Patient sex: M
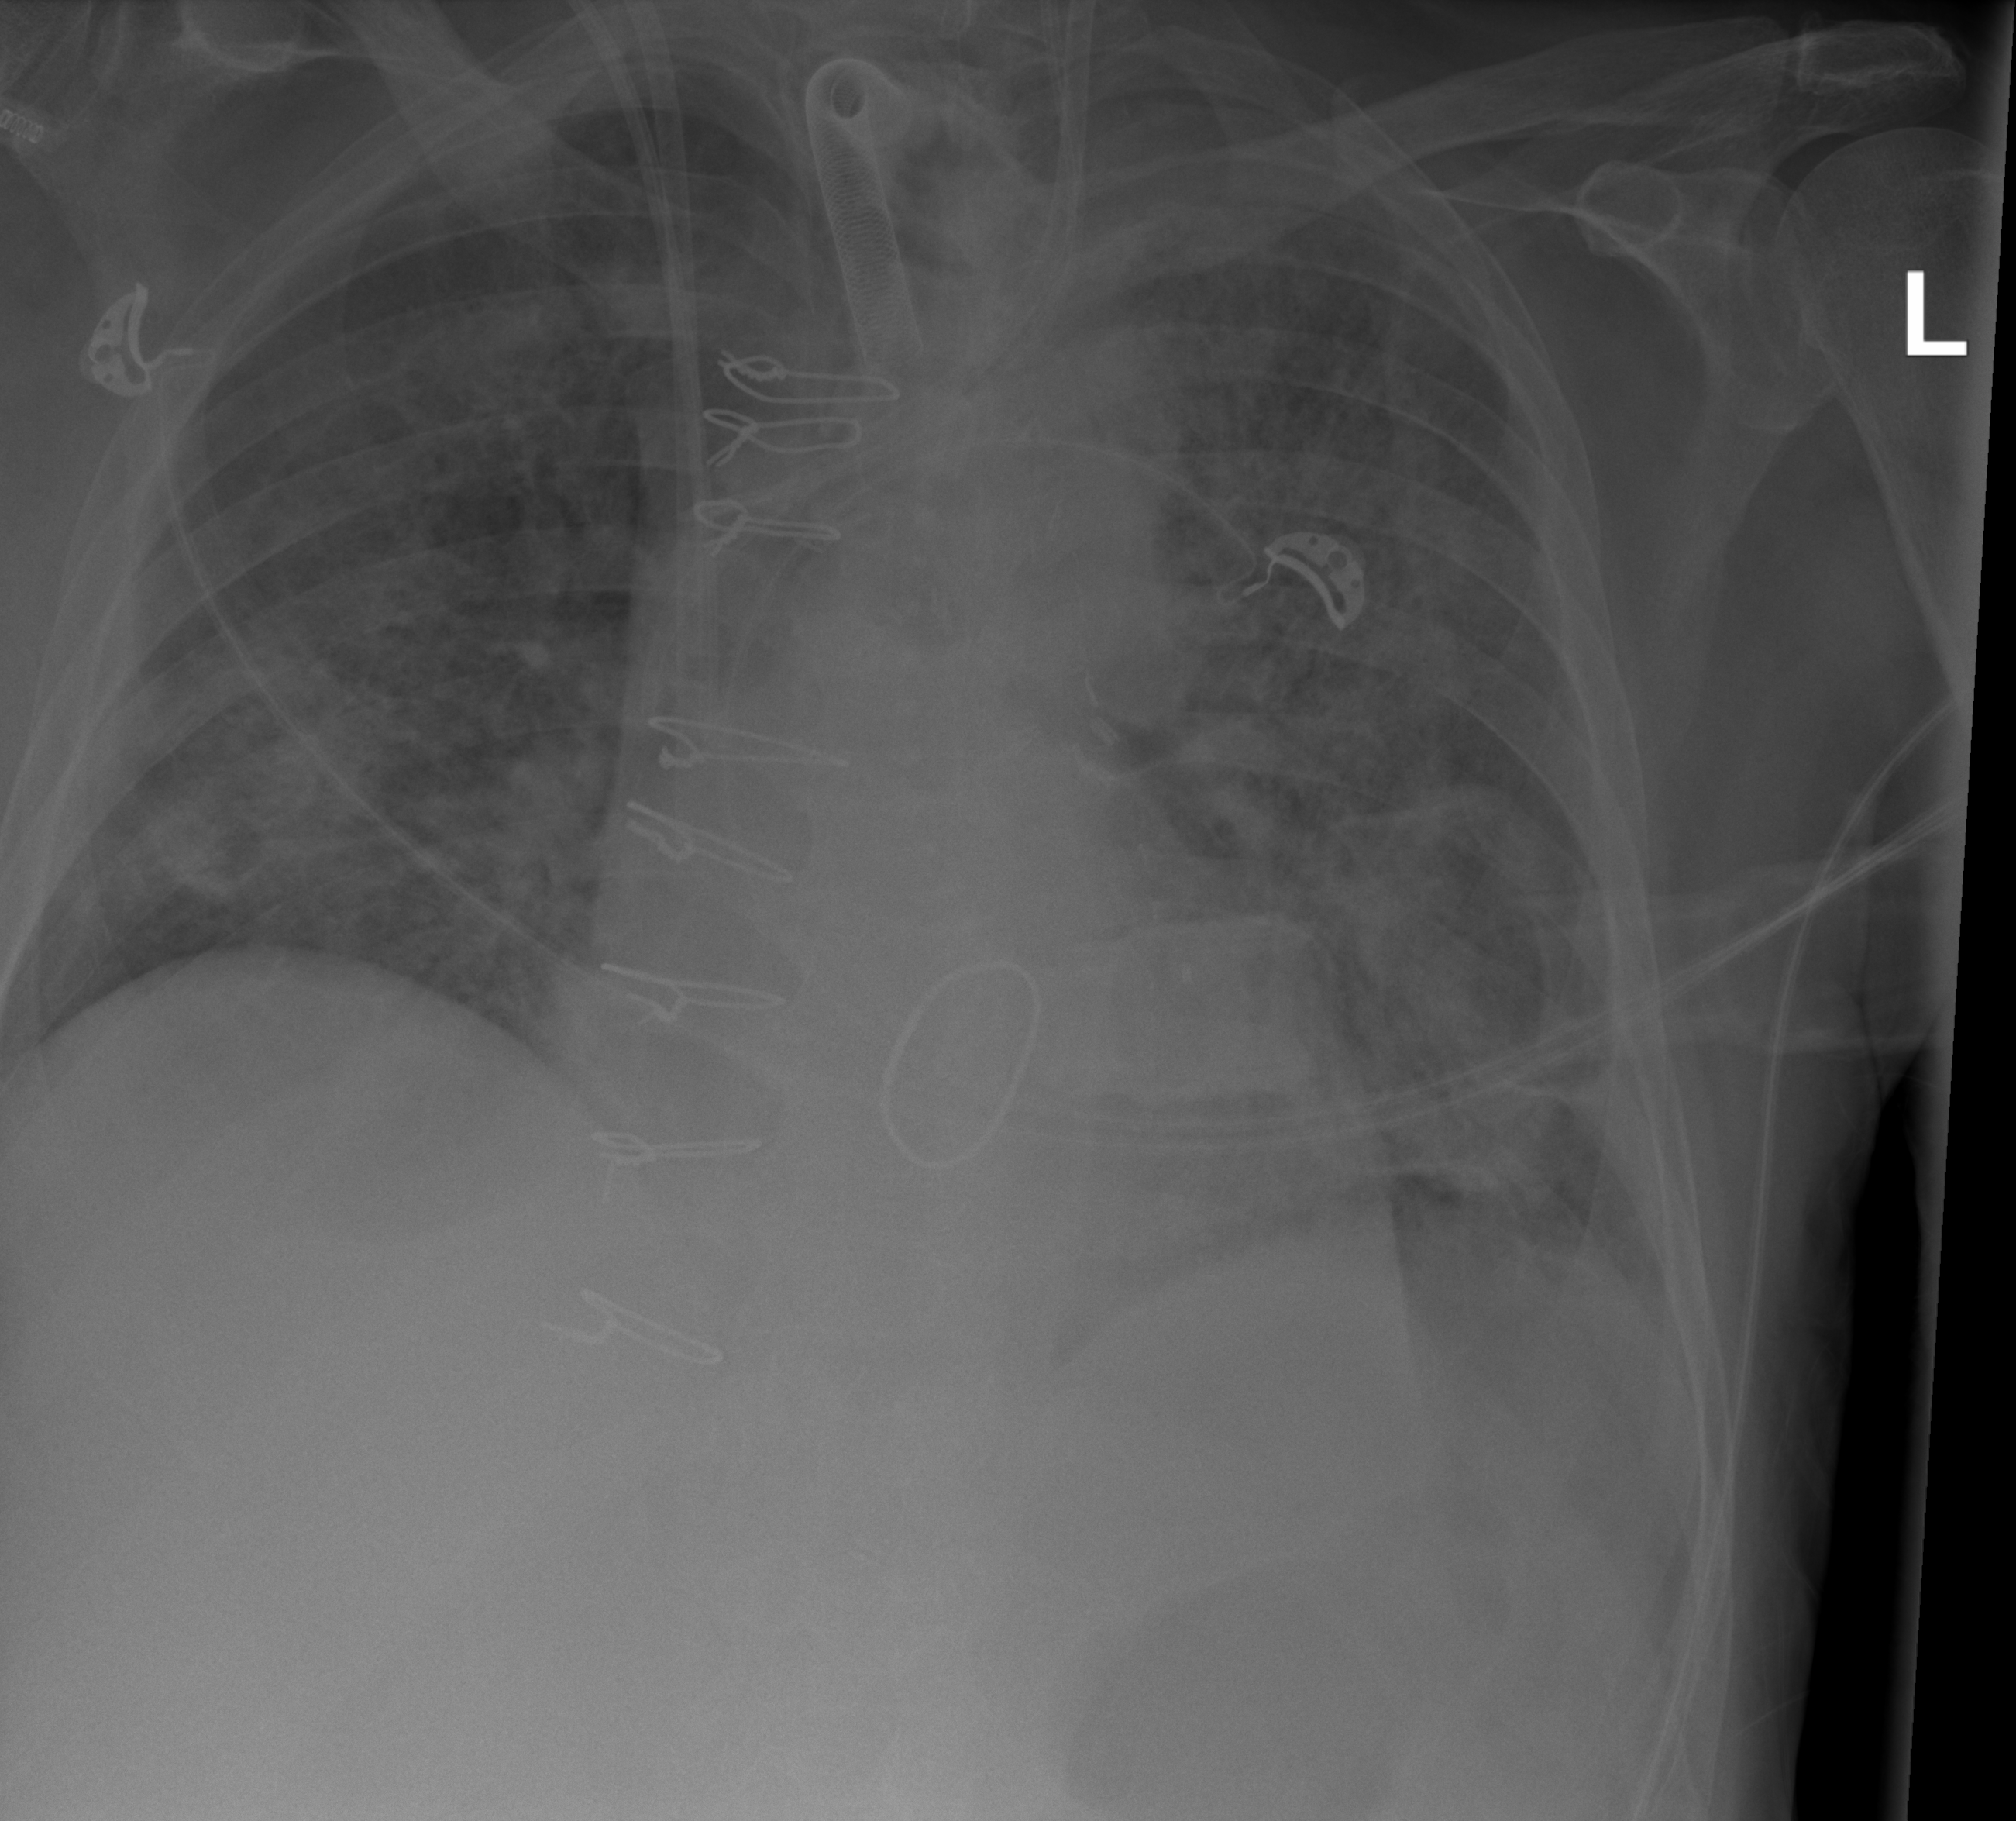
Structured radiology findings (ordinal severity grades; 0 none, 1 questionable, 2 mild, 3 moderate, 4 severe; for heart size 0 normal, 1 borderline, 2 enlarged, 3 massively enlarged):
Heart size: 2
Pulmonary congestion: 3
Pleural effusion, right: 0
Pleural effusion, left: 0
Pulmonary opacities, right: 3
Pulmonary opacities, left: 3
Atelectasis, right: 3
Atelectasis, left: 3